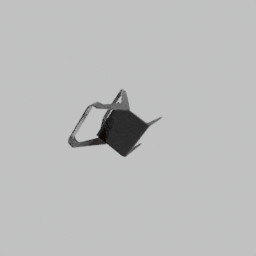
Label: furniture